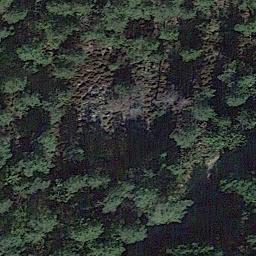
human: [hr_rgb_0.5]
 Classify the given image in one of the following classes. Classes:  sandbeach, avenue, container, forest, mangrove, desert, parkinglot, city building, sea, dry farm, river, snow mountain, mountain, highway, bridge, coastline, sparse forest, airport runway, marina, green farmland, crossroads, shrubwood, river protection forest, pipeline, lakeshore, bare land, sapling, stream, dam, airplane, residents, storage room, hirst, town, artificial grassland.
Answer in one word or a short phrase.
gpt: forest